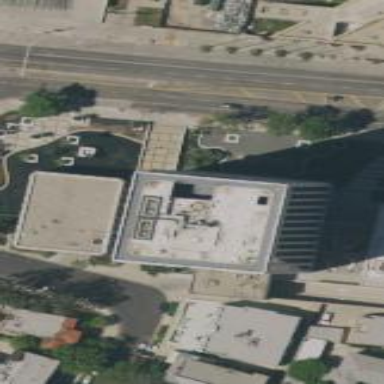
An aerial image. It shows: Commercial building.